Question: I have been playing around with Visual Studio Code today, and have been having a problem getting intellisense to work with some of the code in a JavaScript project. I had read this post <URL> which talks about this issue, demonstrating how you can use intellisense with angular. I've been looking at some sample projects using a JavaScript library, PlaygroundJS, and it would be very useful to use intellisense within these projects, as they are usually broken into multiple files, and it would be nice to be able to look at the definitions, rather than tracking them down manually. However, when I looked at the options available under the quick actions, I do not see anything like, which was in the example I found:
> Add /// reference to angularjs/angular.d.ts
just the option to mark the variable as global. So I was wondering, is it possible to add intellisense to this library, and the other files in a project?
I did find that it was possible to add references to them at the top of each file:
'''
/// <reference path="Global.js" />
/// <reference path="engine/Score.js"/>
/// <reference path="engine/Camera.js"/>
/// <reference path="engine/Engine.js"/>
/// <reference path="engine/EnemyManager.js"/>
/// <reference path="engine/EntityManager.js"/>
'''
but this manual process is time consuming and unwieldy. Is there no way for it to find these references automatically?

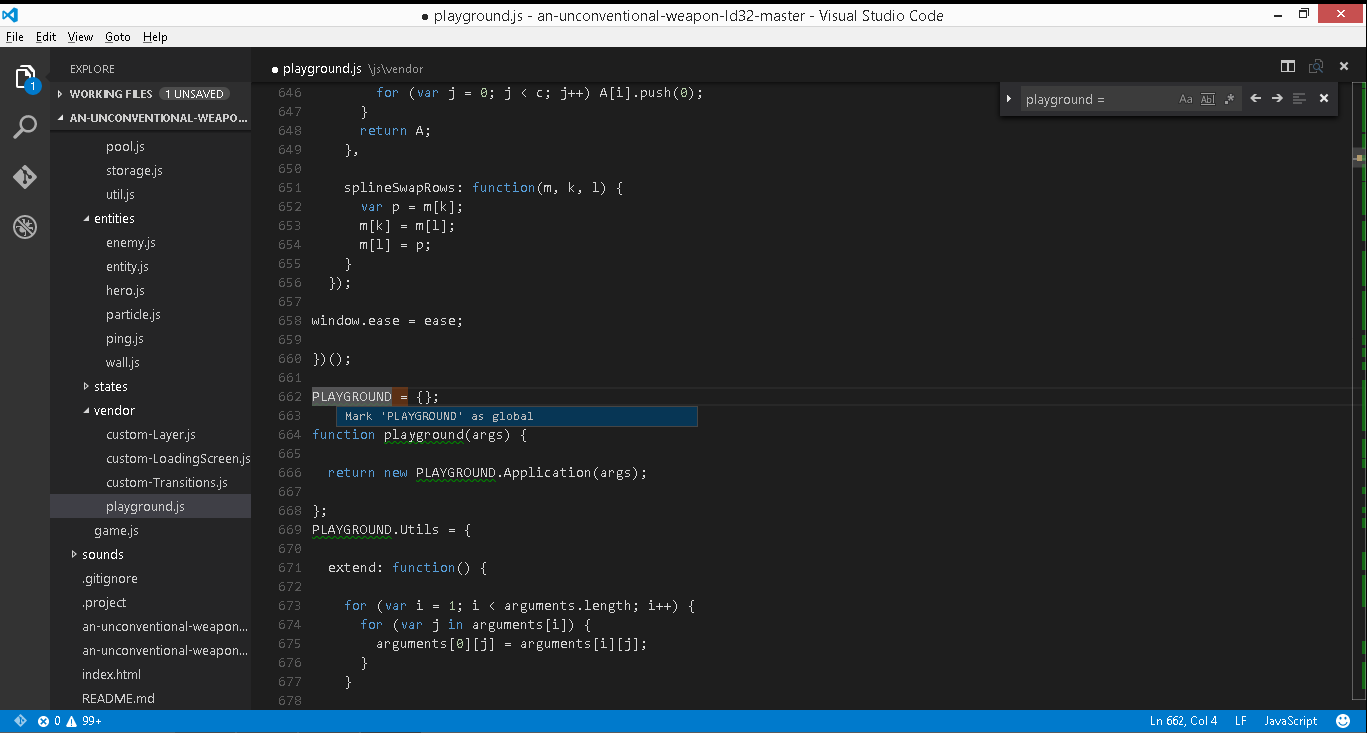
Answer: Yes, for now you can create a tsd.d.ts file for all of your d.ts file references. Put that in your project once, then each file can refer to that.
Or use a tsconfig.json with no files (leave it undefined).
This story will get better